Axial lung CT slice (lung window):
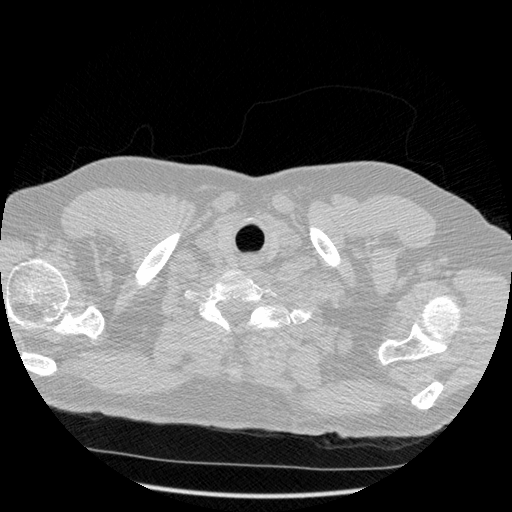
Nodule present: no